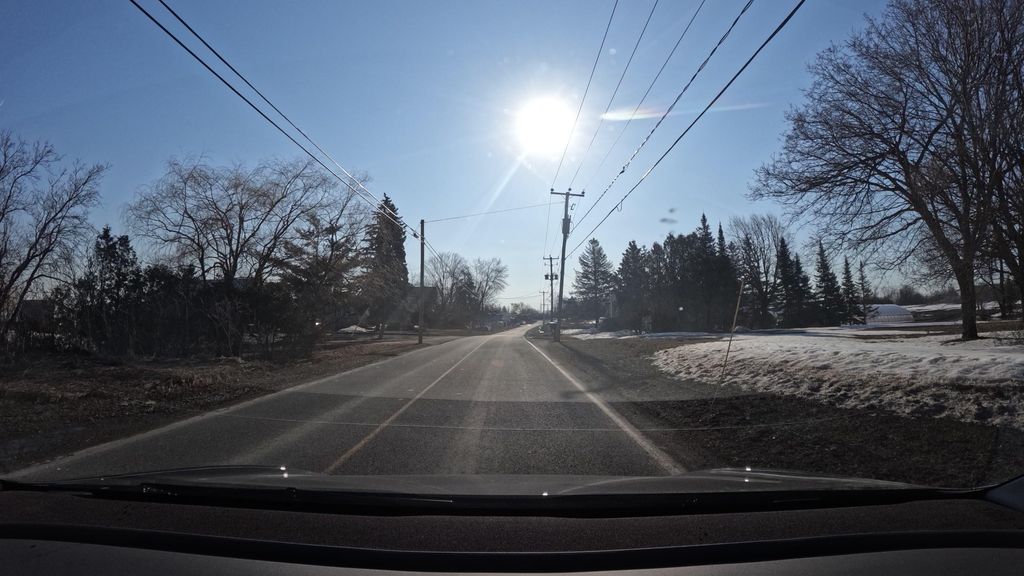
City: montreal